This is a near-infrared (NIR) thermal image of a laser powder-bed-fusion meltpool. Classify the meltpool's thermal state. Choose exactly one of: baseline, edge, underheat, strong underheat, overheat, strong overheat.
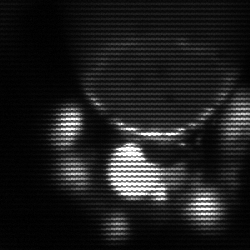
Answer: edge